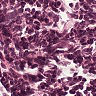
Metastatic tissue present: no